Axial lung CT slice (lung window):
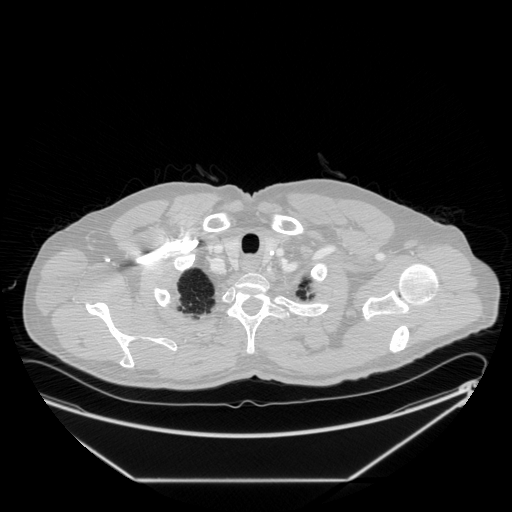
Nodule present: no